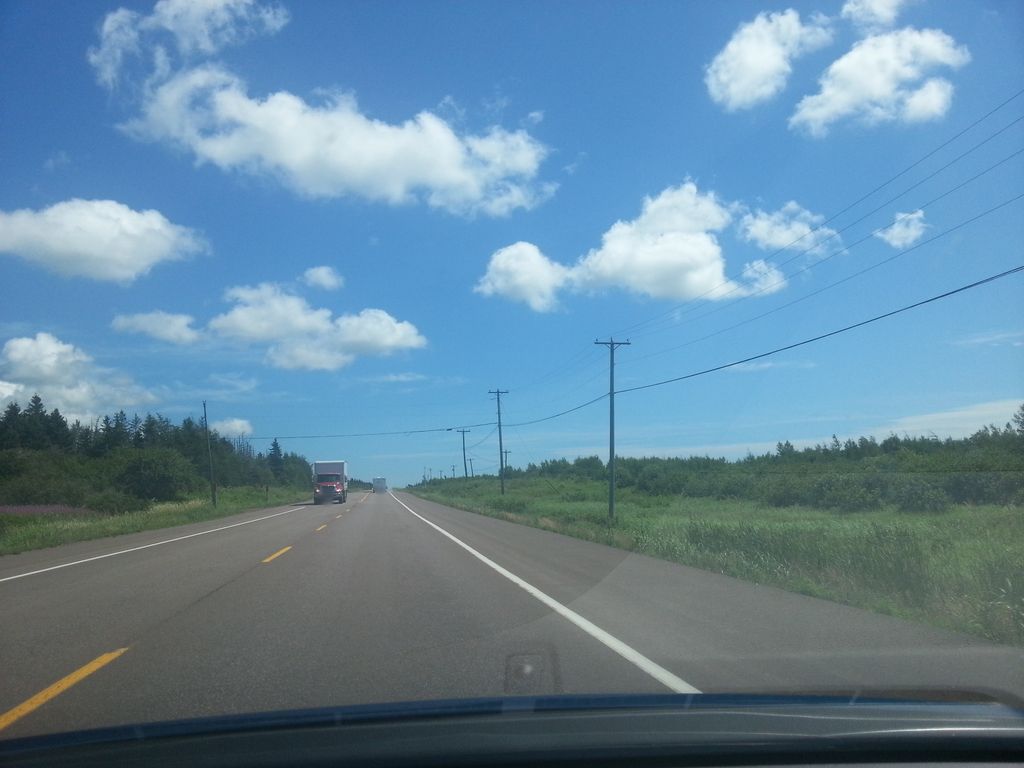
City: charlottetown